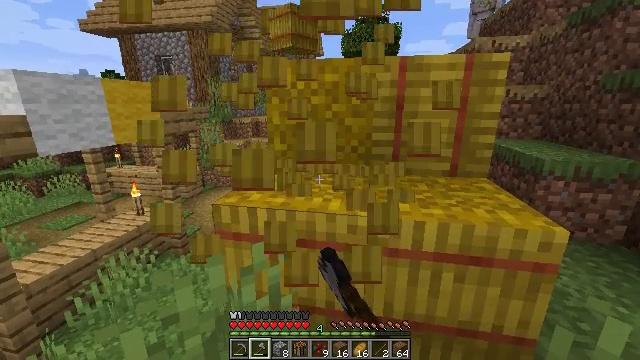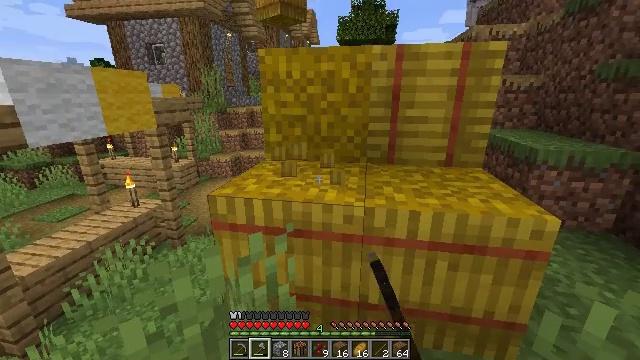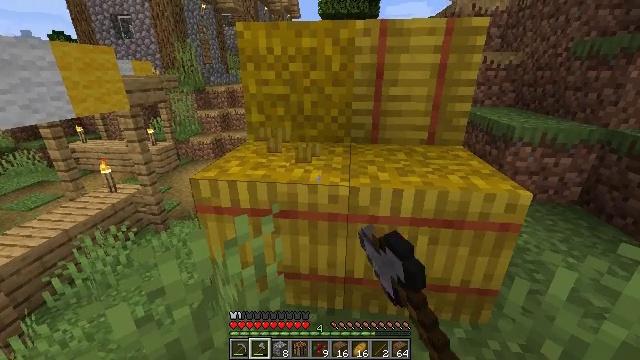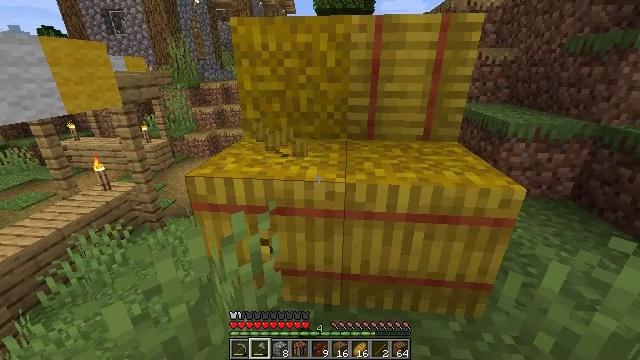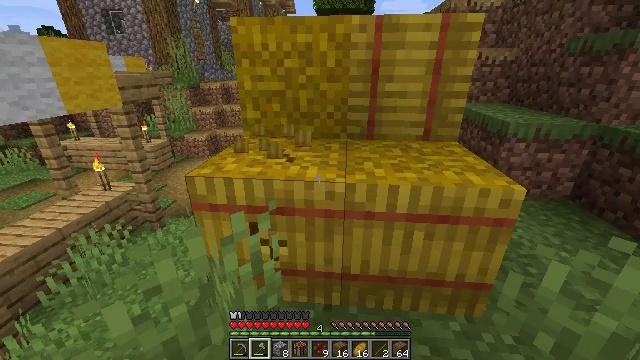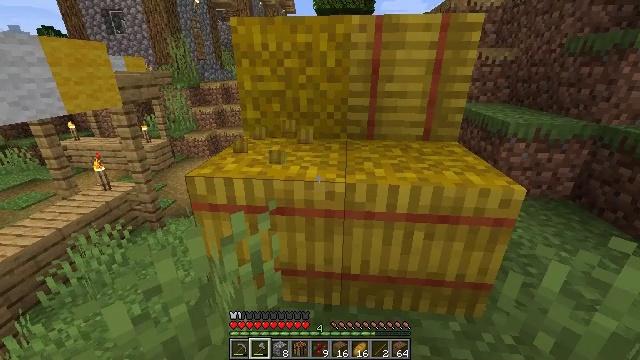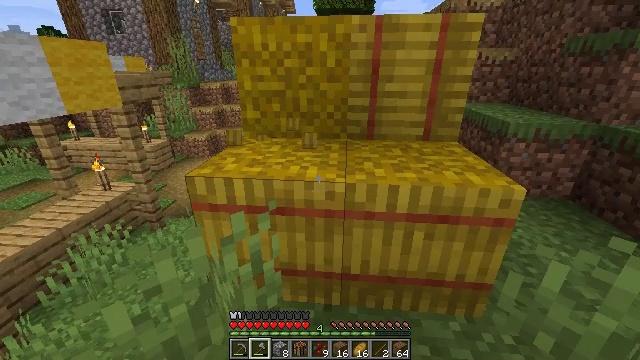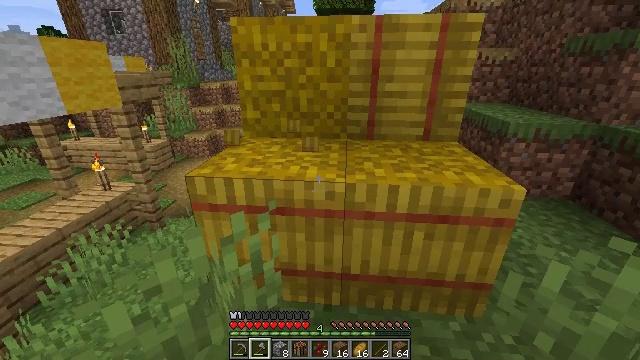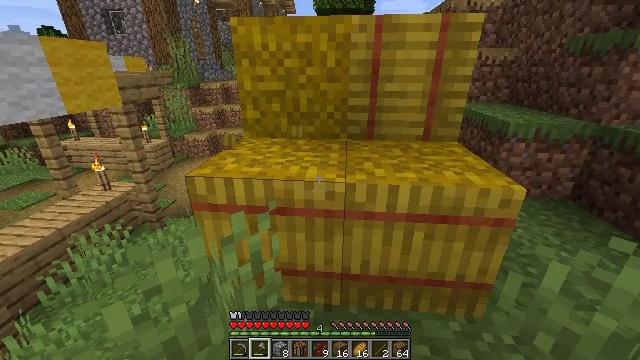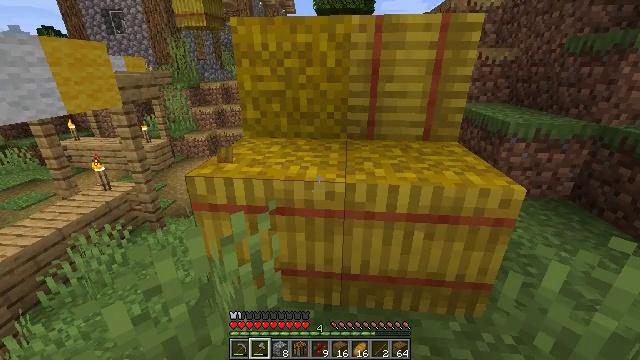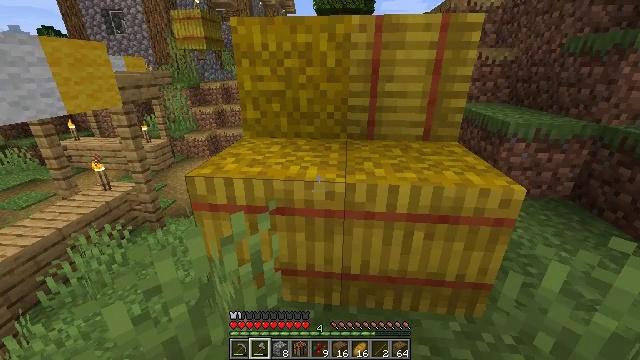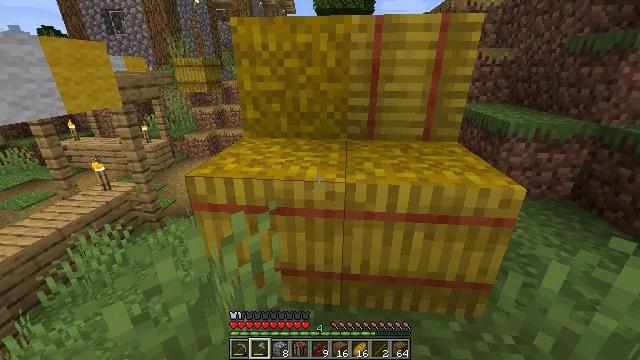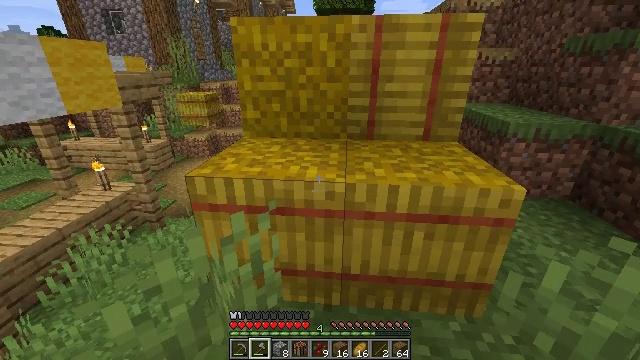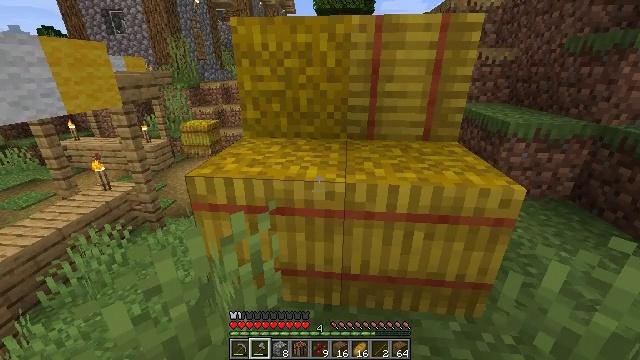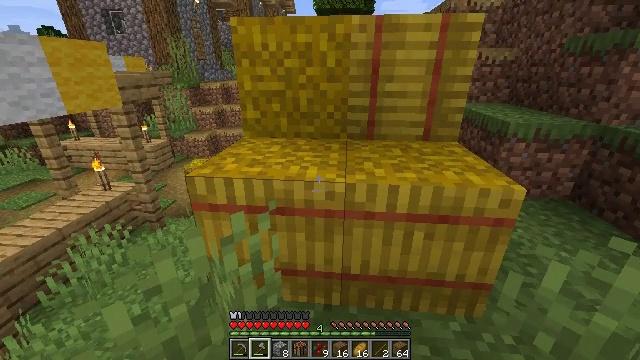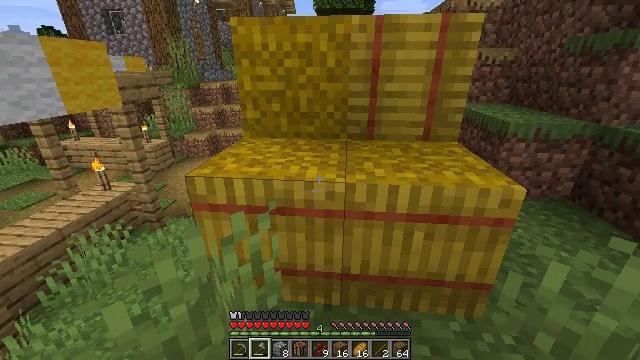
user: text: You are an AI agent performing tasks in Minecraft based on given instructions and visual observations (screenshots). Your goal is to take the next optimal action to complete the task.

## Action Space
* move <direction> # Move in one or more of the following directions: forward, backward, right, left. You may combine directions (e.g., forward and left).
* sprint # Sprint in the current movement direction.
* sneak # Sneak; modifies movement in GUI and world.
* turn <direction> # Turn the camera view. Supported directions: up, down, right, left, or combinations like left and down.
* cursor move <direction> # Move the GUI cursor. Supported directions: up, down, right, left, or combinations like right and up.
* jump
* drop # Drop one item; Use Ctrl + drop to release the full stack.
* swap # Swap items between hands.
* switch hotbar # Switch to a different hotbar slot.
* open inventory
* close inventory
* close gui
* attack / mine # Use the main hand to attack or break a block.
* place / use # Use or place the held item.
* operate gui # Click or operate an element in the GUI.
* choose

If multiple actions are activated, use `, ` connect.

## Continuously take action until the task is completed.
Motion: motion action
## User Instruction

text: Break the hay block to collect it.
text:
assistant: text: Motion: turn down, attack / mine
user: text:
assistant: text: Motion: turn right and down, attack / mine
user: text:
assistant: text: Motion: attack / mine
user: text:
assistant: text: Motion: attack / mine
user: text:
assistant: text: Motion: no_op
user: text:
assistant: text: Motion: no_op
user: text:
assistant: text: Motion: no_op
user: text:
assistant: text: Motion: no_op
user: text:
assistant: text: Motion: no_op
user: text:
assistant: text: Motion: no_op
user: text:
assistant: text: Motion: no_op
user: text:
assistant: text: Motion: no_op
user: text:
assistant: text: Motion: no_op
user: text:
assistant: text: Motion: no_op
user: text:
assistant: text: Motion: no_op
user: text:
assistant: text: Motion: no_op
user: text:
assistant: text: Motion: no_op
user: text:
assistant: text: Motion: no_op
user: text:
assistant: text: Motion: no_op
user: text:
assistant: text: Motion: no_op
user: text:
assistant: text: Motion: move forward and move left
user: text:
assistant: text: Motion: move forward and move left, turn right
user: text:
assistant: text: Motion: move forward, turn right and down
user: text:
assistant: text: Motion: move forward, turn right and down
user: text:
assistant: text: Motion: no_op
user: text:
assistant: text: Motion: no_op
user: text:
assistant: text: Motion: no_op
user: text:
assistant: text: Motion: no_op
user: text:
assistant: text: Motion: no_op
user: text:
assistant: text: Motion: no_op